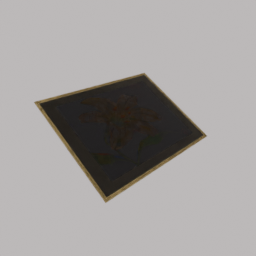
Label: decoration